Question:
Hi in the below code how to display after selecting the date of birth I want to show the age.
My expected output is the above screen shot.
Now when I am selecting date of birth nothing was happening.
'''
<input type="text" name="date_birth1" class="login-input" placeholder="Date Of Birth" id="datepicker11" autofocus>
<input type="text" name="age" id="age" pattern = "^\D{0,100}$" class="login-input" placeholder="Age" Onchange="return findage();" autofocus >
'''
'''
function findage() {
var PresentDay = new Date();
var dateOfBirth = (new Date(document.getElementById("datepicker11").value));
var months = (PresentDay.getMonth() - dateOfBirth.getMonth() +
(12 * (PresentDay.getFullYear() - dateOfBirth.getFullYear())));
document.getElementById("age").value = Math.round(months / 12);
}
'''
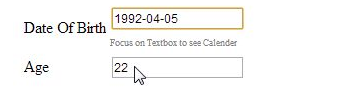
Answer: '''
Onchange="return findage();"
'''
This should be in the first input, not the second!